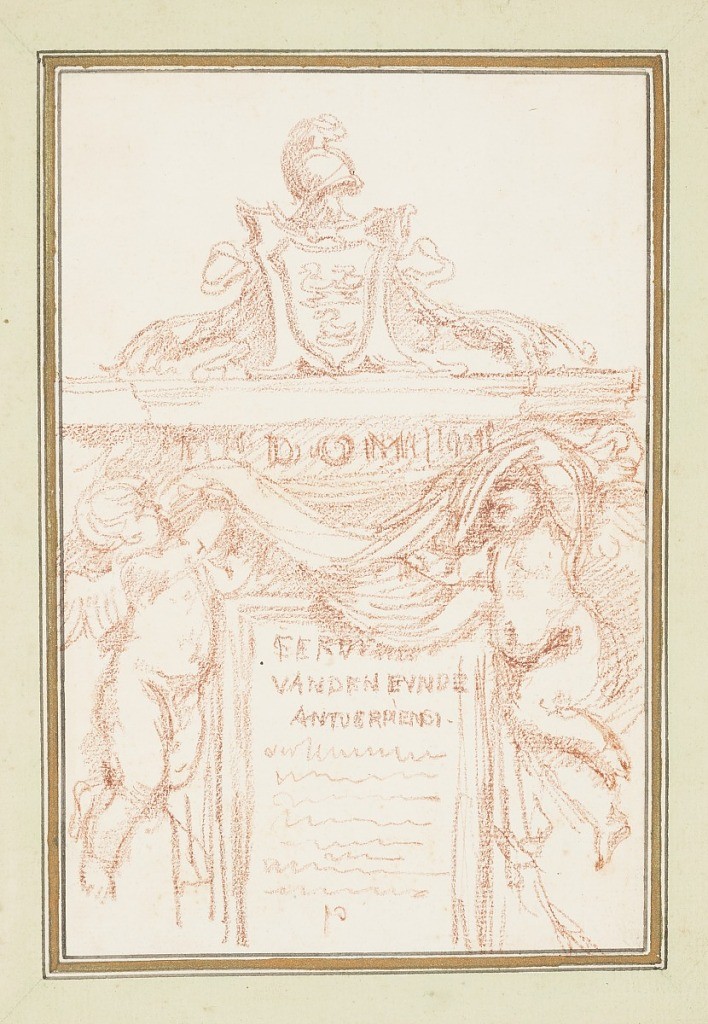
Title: Tomb of Ferdinand van den Eynde in S. Maria dell'Anima, Rome
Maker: Jean-Robert Ango, French, active in Rome 1759 –1770, d. 1773
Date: ca. 1759–70
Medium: Red chalk on paper
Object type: Drawing
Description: Drawing after François Duquesnoy's tomb of Ferdinand van den Eynde (ca. 1633 - 1640) in S. Maria dell'Anima. The monument features an epitaph in a rectangular frame, flanked by two putti holding a large cloth. Above, an escutcheon and helmet.